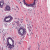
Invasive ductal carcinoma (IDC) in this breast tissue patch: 0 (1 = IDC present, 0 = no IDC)